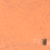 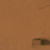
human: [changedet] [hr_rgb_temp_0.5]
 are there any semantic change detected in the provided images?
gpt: The small rectangular part in the low right corner in the desert appears bigger.